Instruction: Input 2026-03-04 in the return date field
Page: home
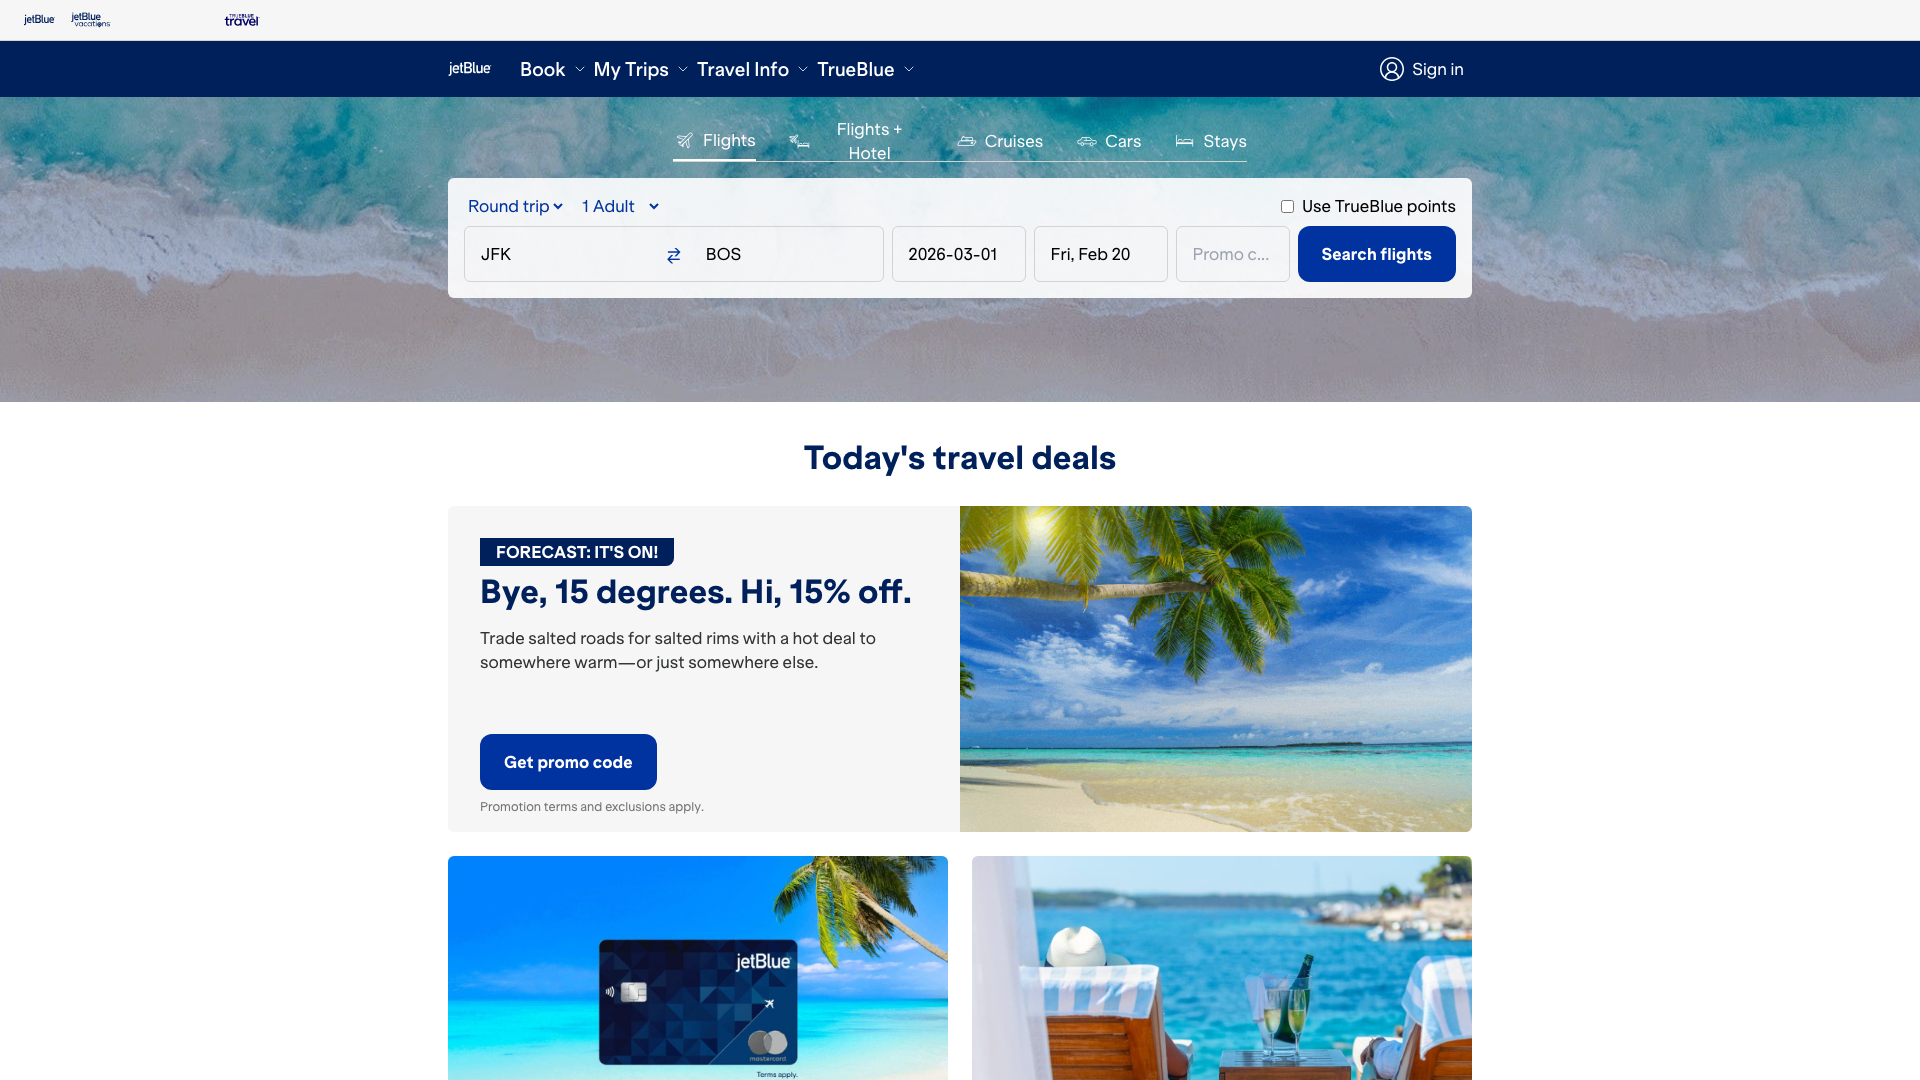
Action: type